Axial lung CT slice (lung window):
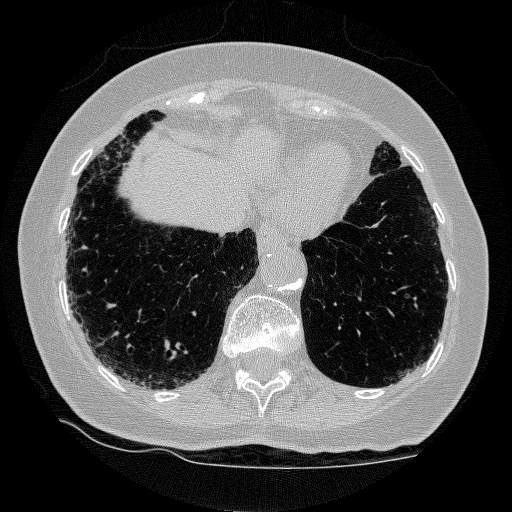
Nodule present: no